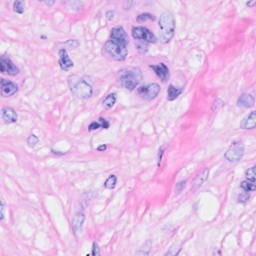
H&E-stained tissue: Breast